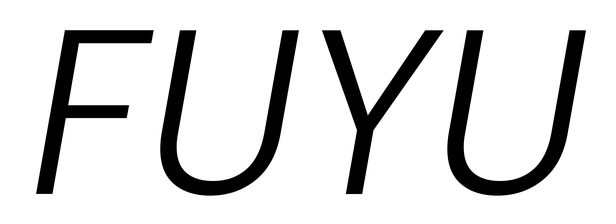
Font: Poppins-LightItalic